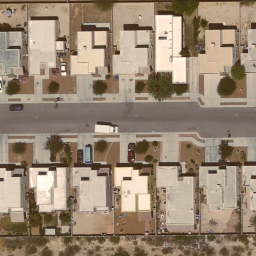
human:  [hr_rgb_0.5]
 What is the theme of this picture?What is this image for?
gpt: dense residential